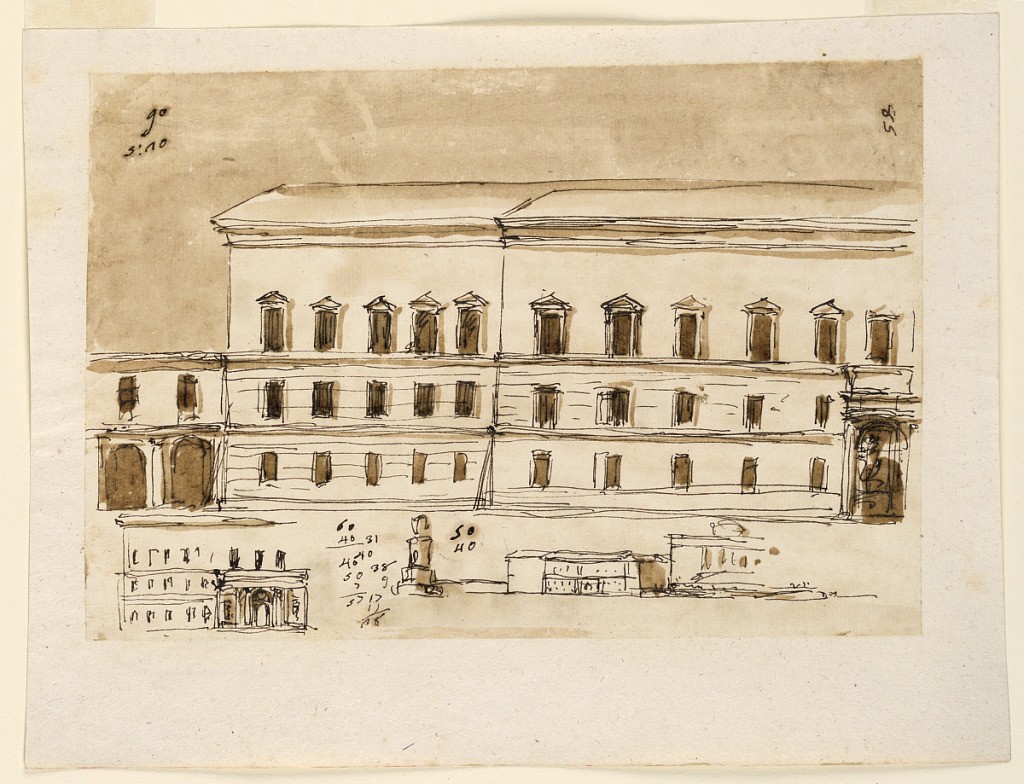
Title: Palace, Exterior View
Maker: Giuseppe Barberi, Italian, 1746–1809
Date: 1746–1809
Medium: Pen and brown ink, brush and brown wash on off-white laid paper, lined
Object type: Drawing
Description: Palace, Exterior View.